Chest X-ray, PA view. Patient: 65 years old, sex F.
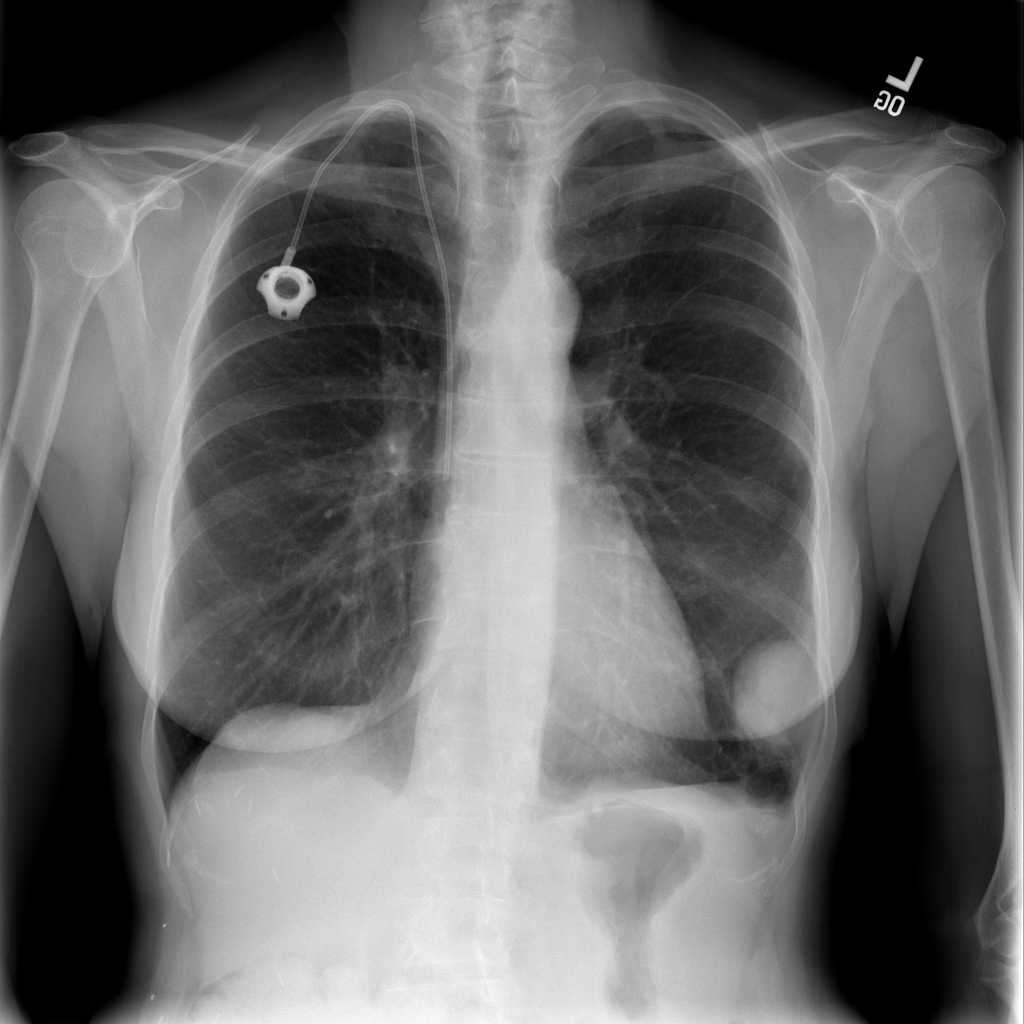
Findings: Effusion, Infiltration, Mass